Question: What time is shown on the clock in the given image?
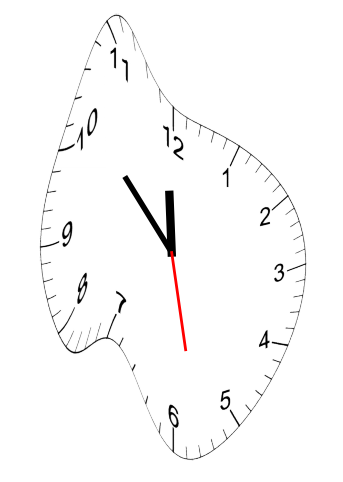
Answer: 11:52:28